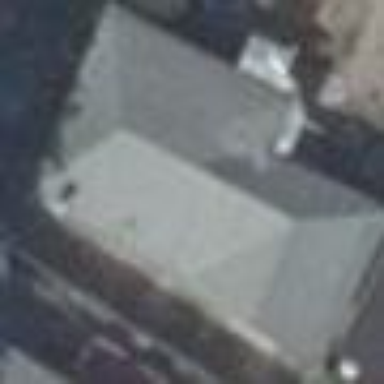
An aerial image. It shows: Simple house.